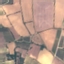
Land use / land cover: PermanentCrop